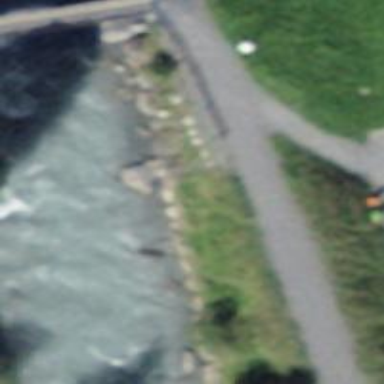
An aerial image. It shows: Put-in point for whitewater activities.